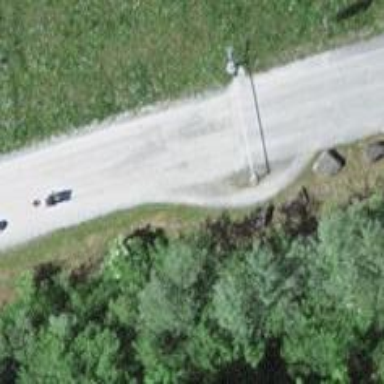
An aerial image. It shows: Lift gate barrier.